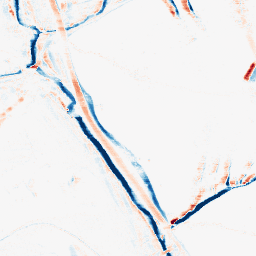
Category: morphological
Decomposition family: morphological_rect
Decomposition parameters: operation: average
width: 10
height: 3
Upsampling method: quintic
Upsampling parameters: scale: 8
Upsampling scale: 8